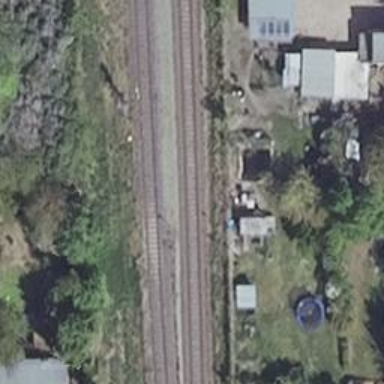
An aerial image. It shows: Railway signal.